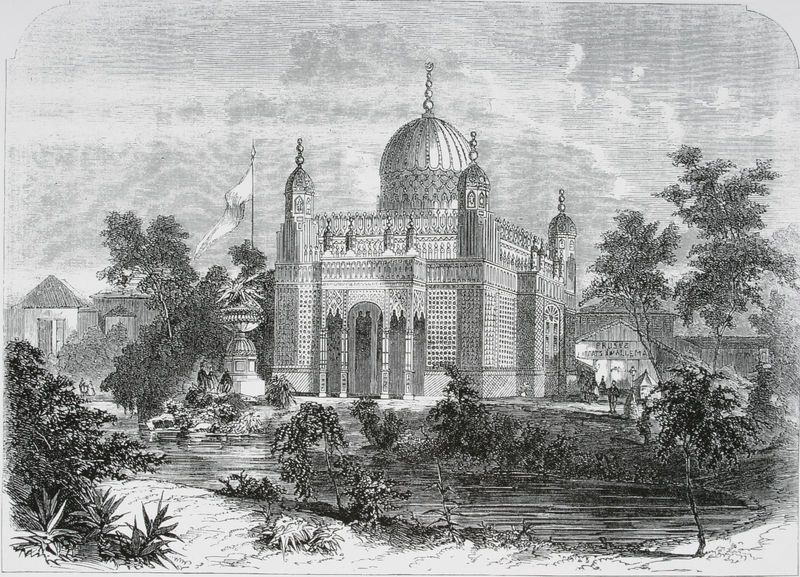
Titel: Außenansicht des Maurischen Kiosks auf der Weltausstellung in Paris 1867 nach zeitgenössischen Illustrationen
Künstler: Karl von Diebitsch
Schlagwörter: baum, berg, blätter, himmel, laub, schatten, wasser, weiß, wolken, bäume, fluss, landschaft, menschen, see, teich, ufer, äste, fenster, grau, licht, schwarz, säule, tür, zeichnung, anlage, dach, gebäude, gras, haus, park, schloss, wiese, wolke, architektur, spitze, stein, ast, bach, erde, häuser, hügel, natur, schilf, zweige, brüstung, büsche, gewässer, kirche, sonne, sträucher, reich, blatt, pflanze, pflanzen, england, turm, turmspitze, garten, deutschland, schrift, papier, fahne, flagge, mast, berge, dorf, dächer, mauer, ziegel, grafik, graphik, türe, kuppel, böschung, strom, wehen, arch, architecture, church, column, columns, palace, people, white, black, dark, france, gray, grey, old, painting, windows, inschrift, print, palme, exotisch, menschenleer, tor, zinnen, bögen, eingang, burg, glaube, orient, orientalisch, türmchen, türme, palast, dom, druck, schraffur, radierung, stich, schwarzweiß, text, reklame, löcher, ausstellung, portal, tore, mauern, residenz, cloud, clouds, sky, tree, märchen, building, house, lake, landscape, water, tower, trees, reichtum, königlich, tempel, stange, river, stream, garden, plants, drawing, paper, turmspitzen, filigran, kupferstich, black and white, indien, castle, shadow, etching, illustration, sketch, quadrat, arabien, islam, türkei, majestätisch, kolonie, flag, town, grabmal, person, zinne, city, human, leaves, fort, dome, temple, cathedral, prayer, britain, pencil, religion, maurisch, bush, pond, steeple, pillar, orthodox, palm trees, eastern, exotic, oriental, preußisch, russia, russian, linderhof, towers, taj mahal, india, muslem, raderung, zinnr, tomb, turrets, 19th century, pillars, pennant, kingdom, black and whtie, mosque, klinderhof, minaret, architectre, piller, hram, mahal, mosk, tempe, etchingt